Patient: sex M, age 60
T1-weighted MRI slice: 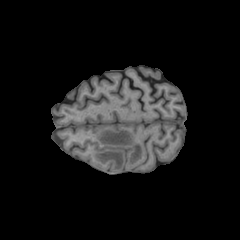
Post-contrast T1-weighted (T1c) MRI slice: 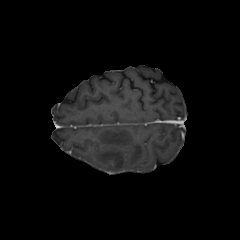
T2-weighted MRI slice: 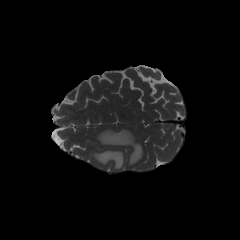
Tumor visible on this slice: yes
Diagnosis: Glioblastoma, IDH-wildtype
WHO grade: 4